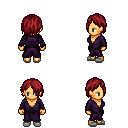
a pixel art fantasy rpg character, female body template, human, tanned skin, purple robe, teal pants, brunette bangs hairstyle, white slippers, four views (front, back, left, right), 2x2 character sprite sheet, small pixel art, hard edges, no anti-aliasing